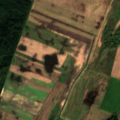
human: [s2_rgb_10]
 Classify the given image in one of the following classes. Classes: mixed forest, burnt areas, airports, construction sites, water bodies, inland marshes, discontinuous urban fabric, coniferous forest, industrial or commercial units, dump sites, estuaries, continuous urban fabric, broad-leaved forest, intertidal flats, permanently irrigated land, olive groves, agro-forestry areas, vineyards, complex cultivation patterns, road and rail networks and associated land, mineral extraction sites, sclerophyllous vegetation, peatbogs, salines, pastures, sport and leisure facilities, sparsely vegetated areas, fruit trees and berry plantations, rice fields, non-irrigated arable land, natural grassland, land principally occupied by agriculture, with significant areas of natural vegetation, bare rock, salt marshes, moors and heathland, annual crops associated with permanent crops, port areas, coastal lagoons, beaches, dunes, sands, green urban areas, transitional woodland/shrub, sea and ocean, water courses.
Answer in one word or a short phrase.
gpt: non-irrigated arable land, land principally occupied by agriculture, with significant areas of natural vegetation, broad-leaved forest